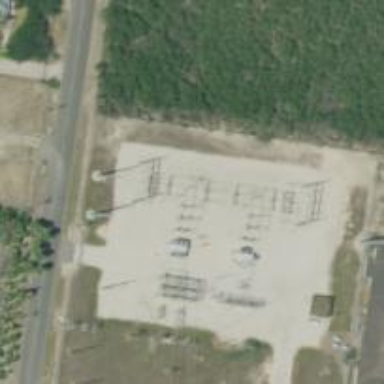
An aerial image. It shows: There is distribution substation enclosed by fence.